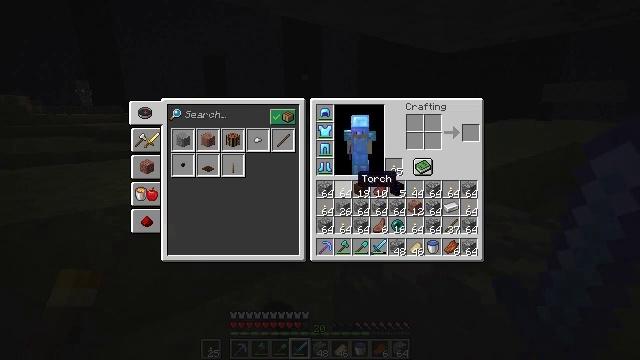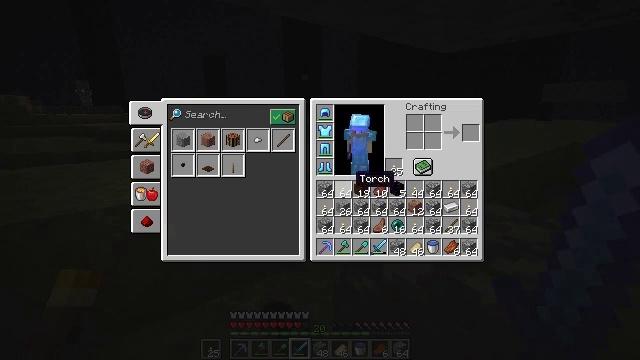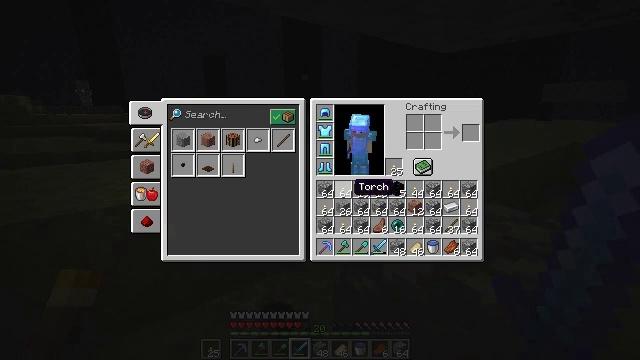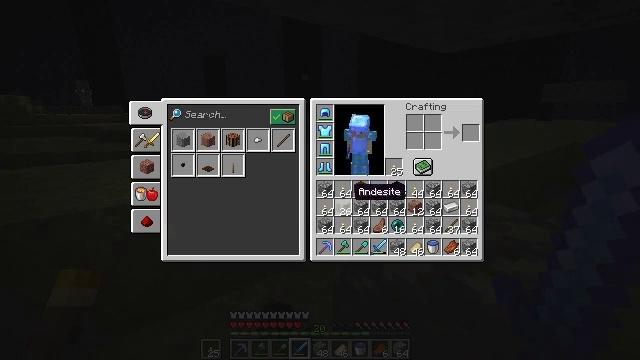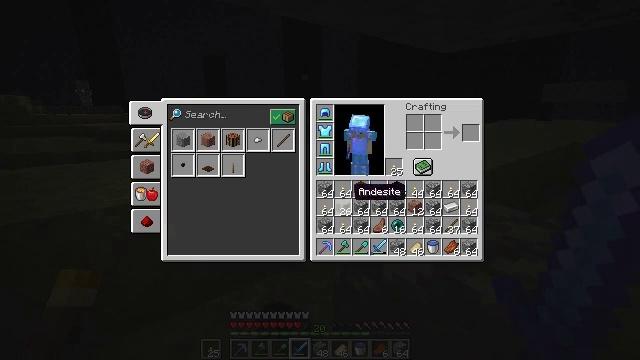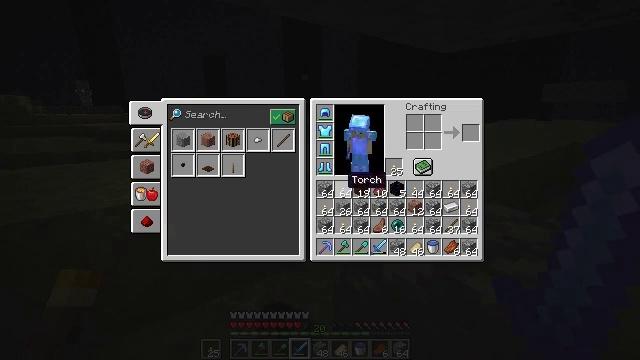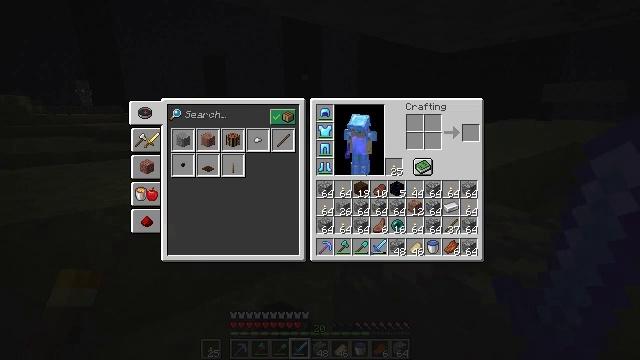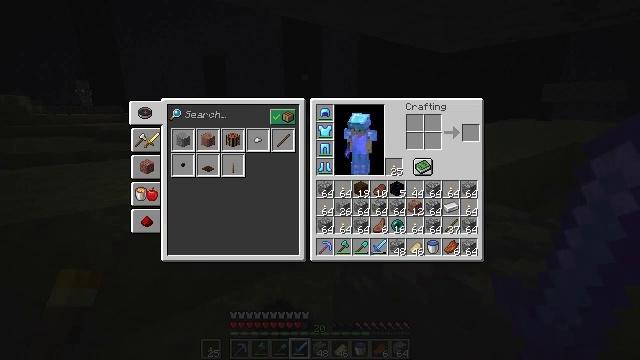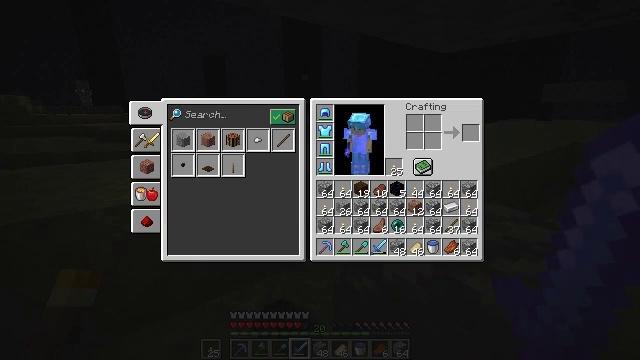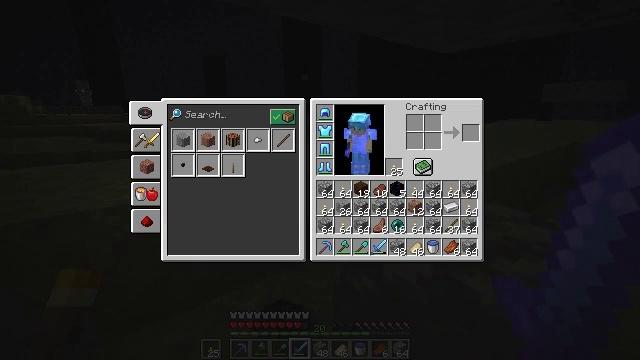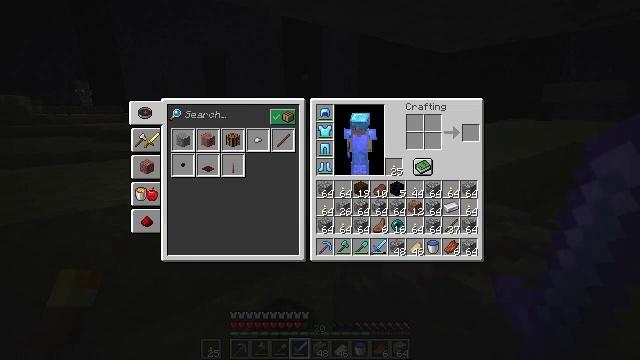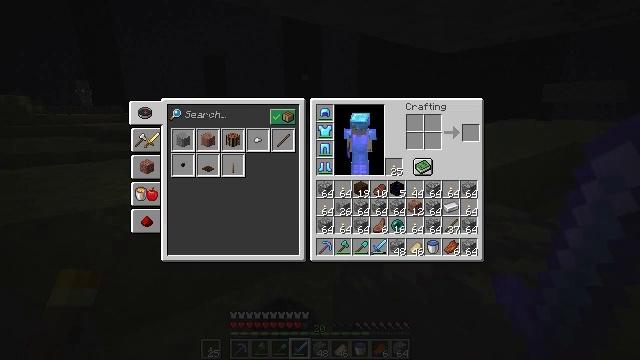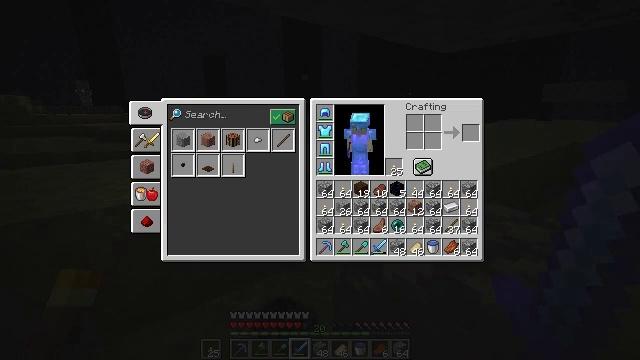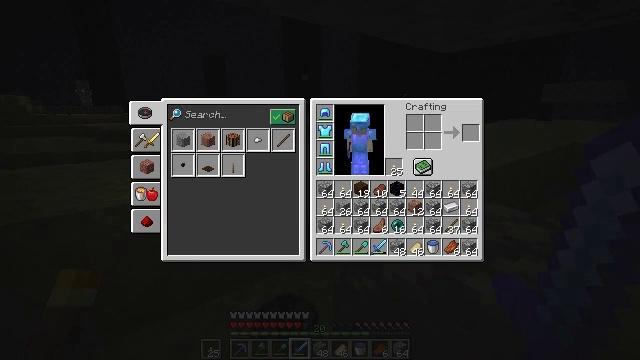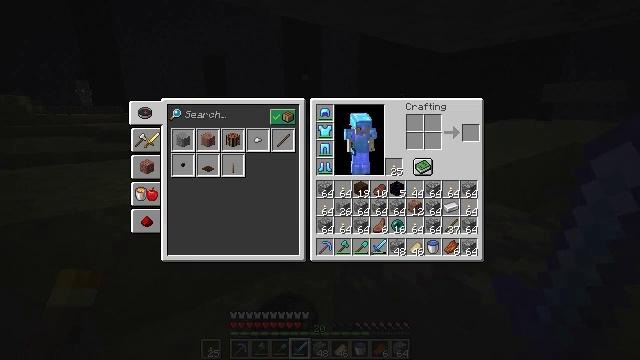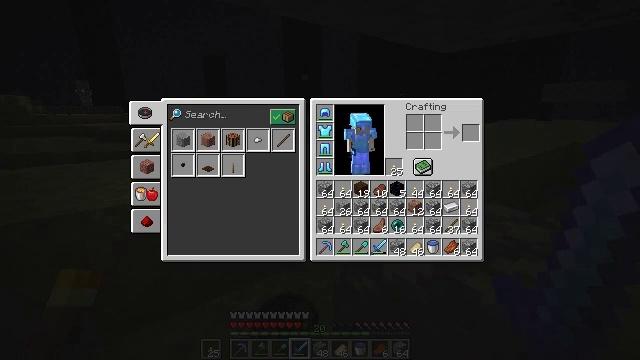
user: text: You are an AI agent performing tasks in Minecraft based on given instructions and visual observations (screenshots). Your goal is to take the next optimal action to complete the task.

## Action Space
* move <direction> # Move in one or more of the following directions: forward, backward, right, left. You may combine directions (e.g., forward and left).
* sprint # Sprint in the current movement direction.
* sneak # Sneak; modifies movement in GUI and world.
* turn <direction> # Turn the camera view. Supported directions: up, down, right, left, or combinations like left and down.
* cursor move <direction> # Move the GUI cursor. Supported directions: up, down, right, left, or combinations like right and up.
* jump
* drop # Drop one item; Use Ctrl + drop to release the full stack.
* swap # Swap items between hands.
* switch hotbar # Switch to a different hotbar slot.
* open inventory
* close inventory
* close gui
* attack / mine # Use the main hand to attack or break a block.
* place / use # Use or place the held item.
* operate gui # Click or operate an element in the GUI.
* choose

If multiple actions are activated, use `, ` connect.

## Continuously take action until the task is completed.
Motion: motion action
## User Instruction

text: Drop dark oak planks.
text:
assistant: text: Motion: no_op
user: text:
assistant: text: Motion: cursor move down
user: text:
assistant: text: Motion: no_op
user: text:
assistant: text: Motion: no_op
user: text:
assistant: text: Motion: cursor move left and up
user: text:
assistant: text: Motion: cursor move up
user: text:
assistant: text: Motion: no_op
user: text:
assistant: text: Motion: no_op
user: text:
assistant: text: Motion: cursor move right
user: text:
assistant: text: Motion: no_op
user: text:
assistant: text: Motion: no_op
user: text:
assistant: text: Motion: no_op
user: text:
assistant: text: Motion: cursor move right
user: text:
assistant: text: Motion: no_op
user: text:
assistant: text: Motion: no_op
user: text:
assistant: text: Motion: no_op
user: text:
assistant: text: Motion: no_op
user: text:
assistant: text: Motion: cursor move down
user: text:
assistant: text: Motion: cursor move down
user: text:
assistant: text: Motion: no_op
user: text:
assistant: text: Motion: no_op
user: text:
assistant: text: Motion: no_op
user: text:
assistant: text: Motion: no_op
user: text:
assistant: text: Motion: no_op
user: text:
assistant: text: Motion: no_op
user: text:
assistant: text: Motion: no_op
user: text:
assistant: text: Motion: cursor move left
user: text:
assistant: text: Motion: cursor move left
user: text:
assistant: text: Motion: no_op
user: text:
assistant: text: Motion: no_op